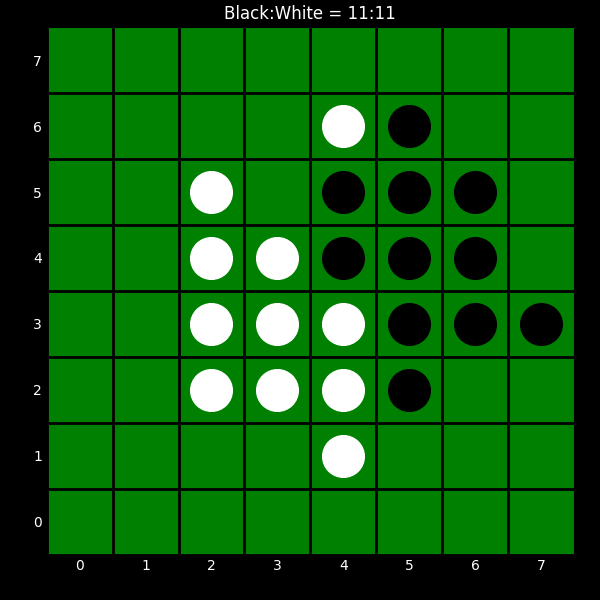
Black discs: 11
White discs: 11